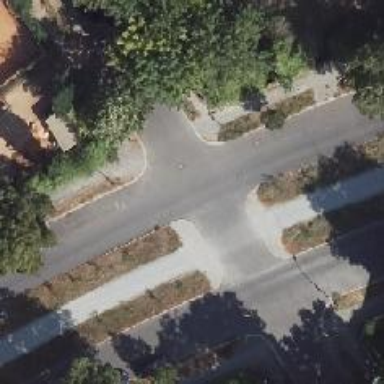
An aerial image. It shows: Unmarked crossing on footway.